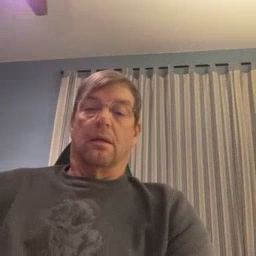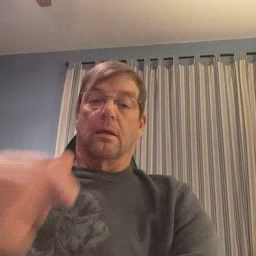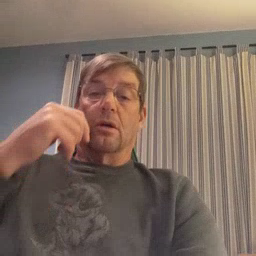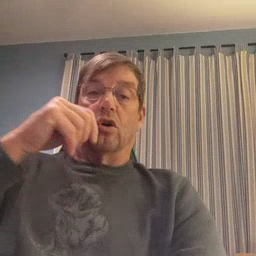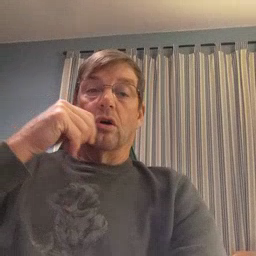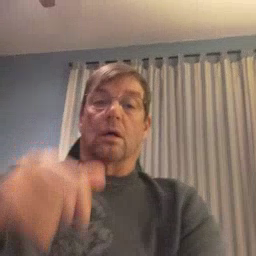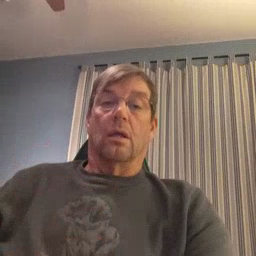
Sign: girl